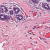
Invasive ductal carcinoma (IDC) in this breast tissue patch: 0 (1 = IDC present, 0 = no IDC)